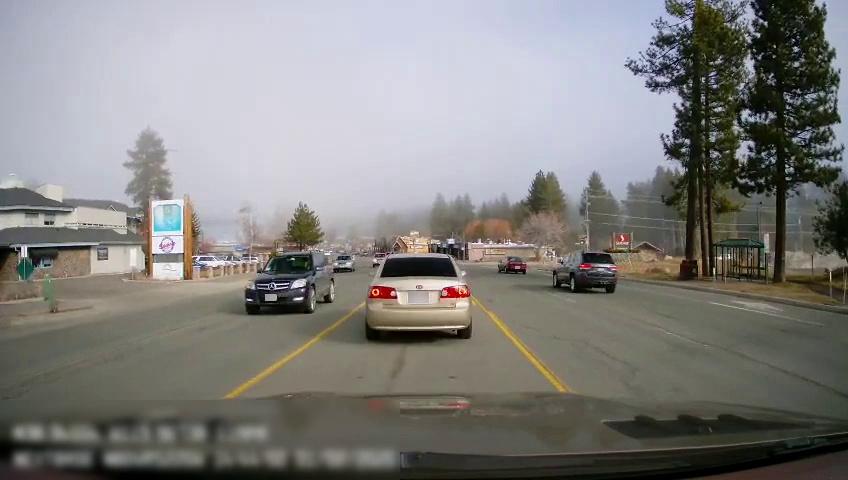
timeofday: Day
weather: Sunny
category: Drivable Space
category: Vehicles | SUV
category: Vehicles | SUV
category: Vehicles | SUV
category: Vehicles | SUV
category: Vehicles | Car
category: Vehicles | Car
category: Vehicles | SUV
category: Vehicles | Car
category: Lanes | Opposite Lane
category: Lanes | Current Lane
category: Lanes | Alternate Lane
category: Lanes | Alternate Lane